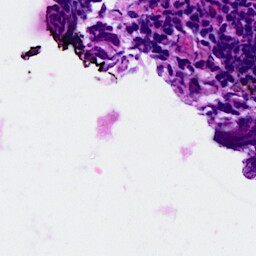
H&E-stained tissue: Breast